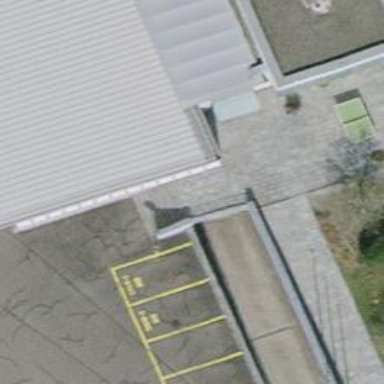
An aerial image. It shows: Set of concrete steps.